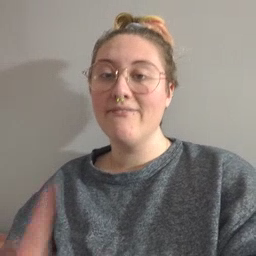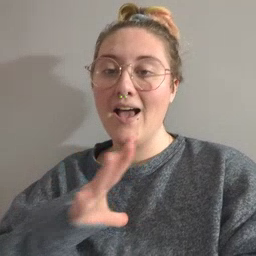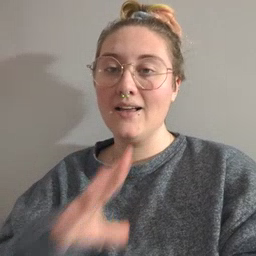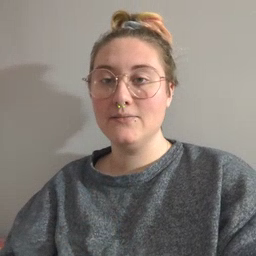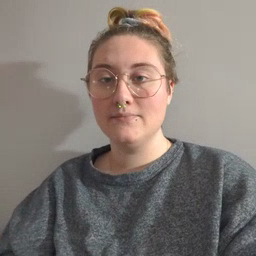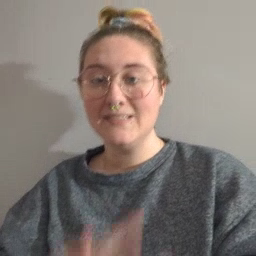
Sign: fine